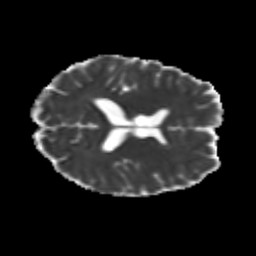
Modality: MD
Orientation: axial
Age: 21
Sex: male
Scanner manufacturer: siemens
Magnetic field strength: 3 T
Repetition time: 3.5 s
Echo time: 0.104 s